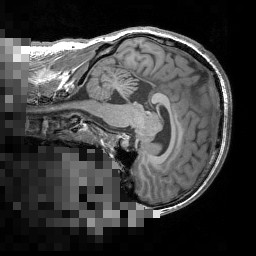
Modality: T1w
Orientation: sagittal
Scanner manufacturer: siemens
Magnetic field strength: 3 T
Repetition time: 1.5 s
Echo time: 0.00291 s